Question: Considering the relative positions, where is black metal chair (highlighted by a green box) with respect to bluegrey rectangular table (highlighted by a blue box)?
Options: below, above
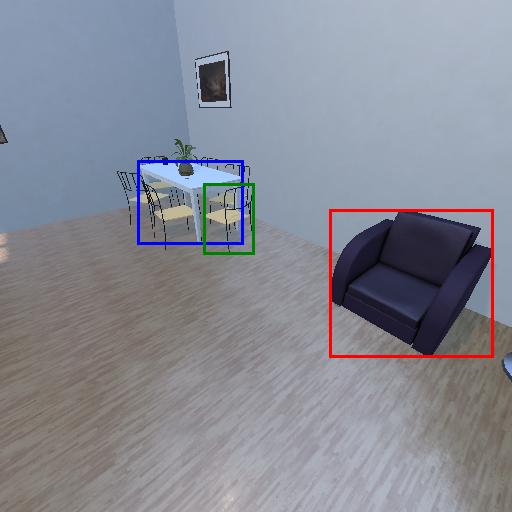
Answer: below